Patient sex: M
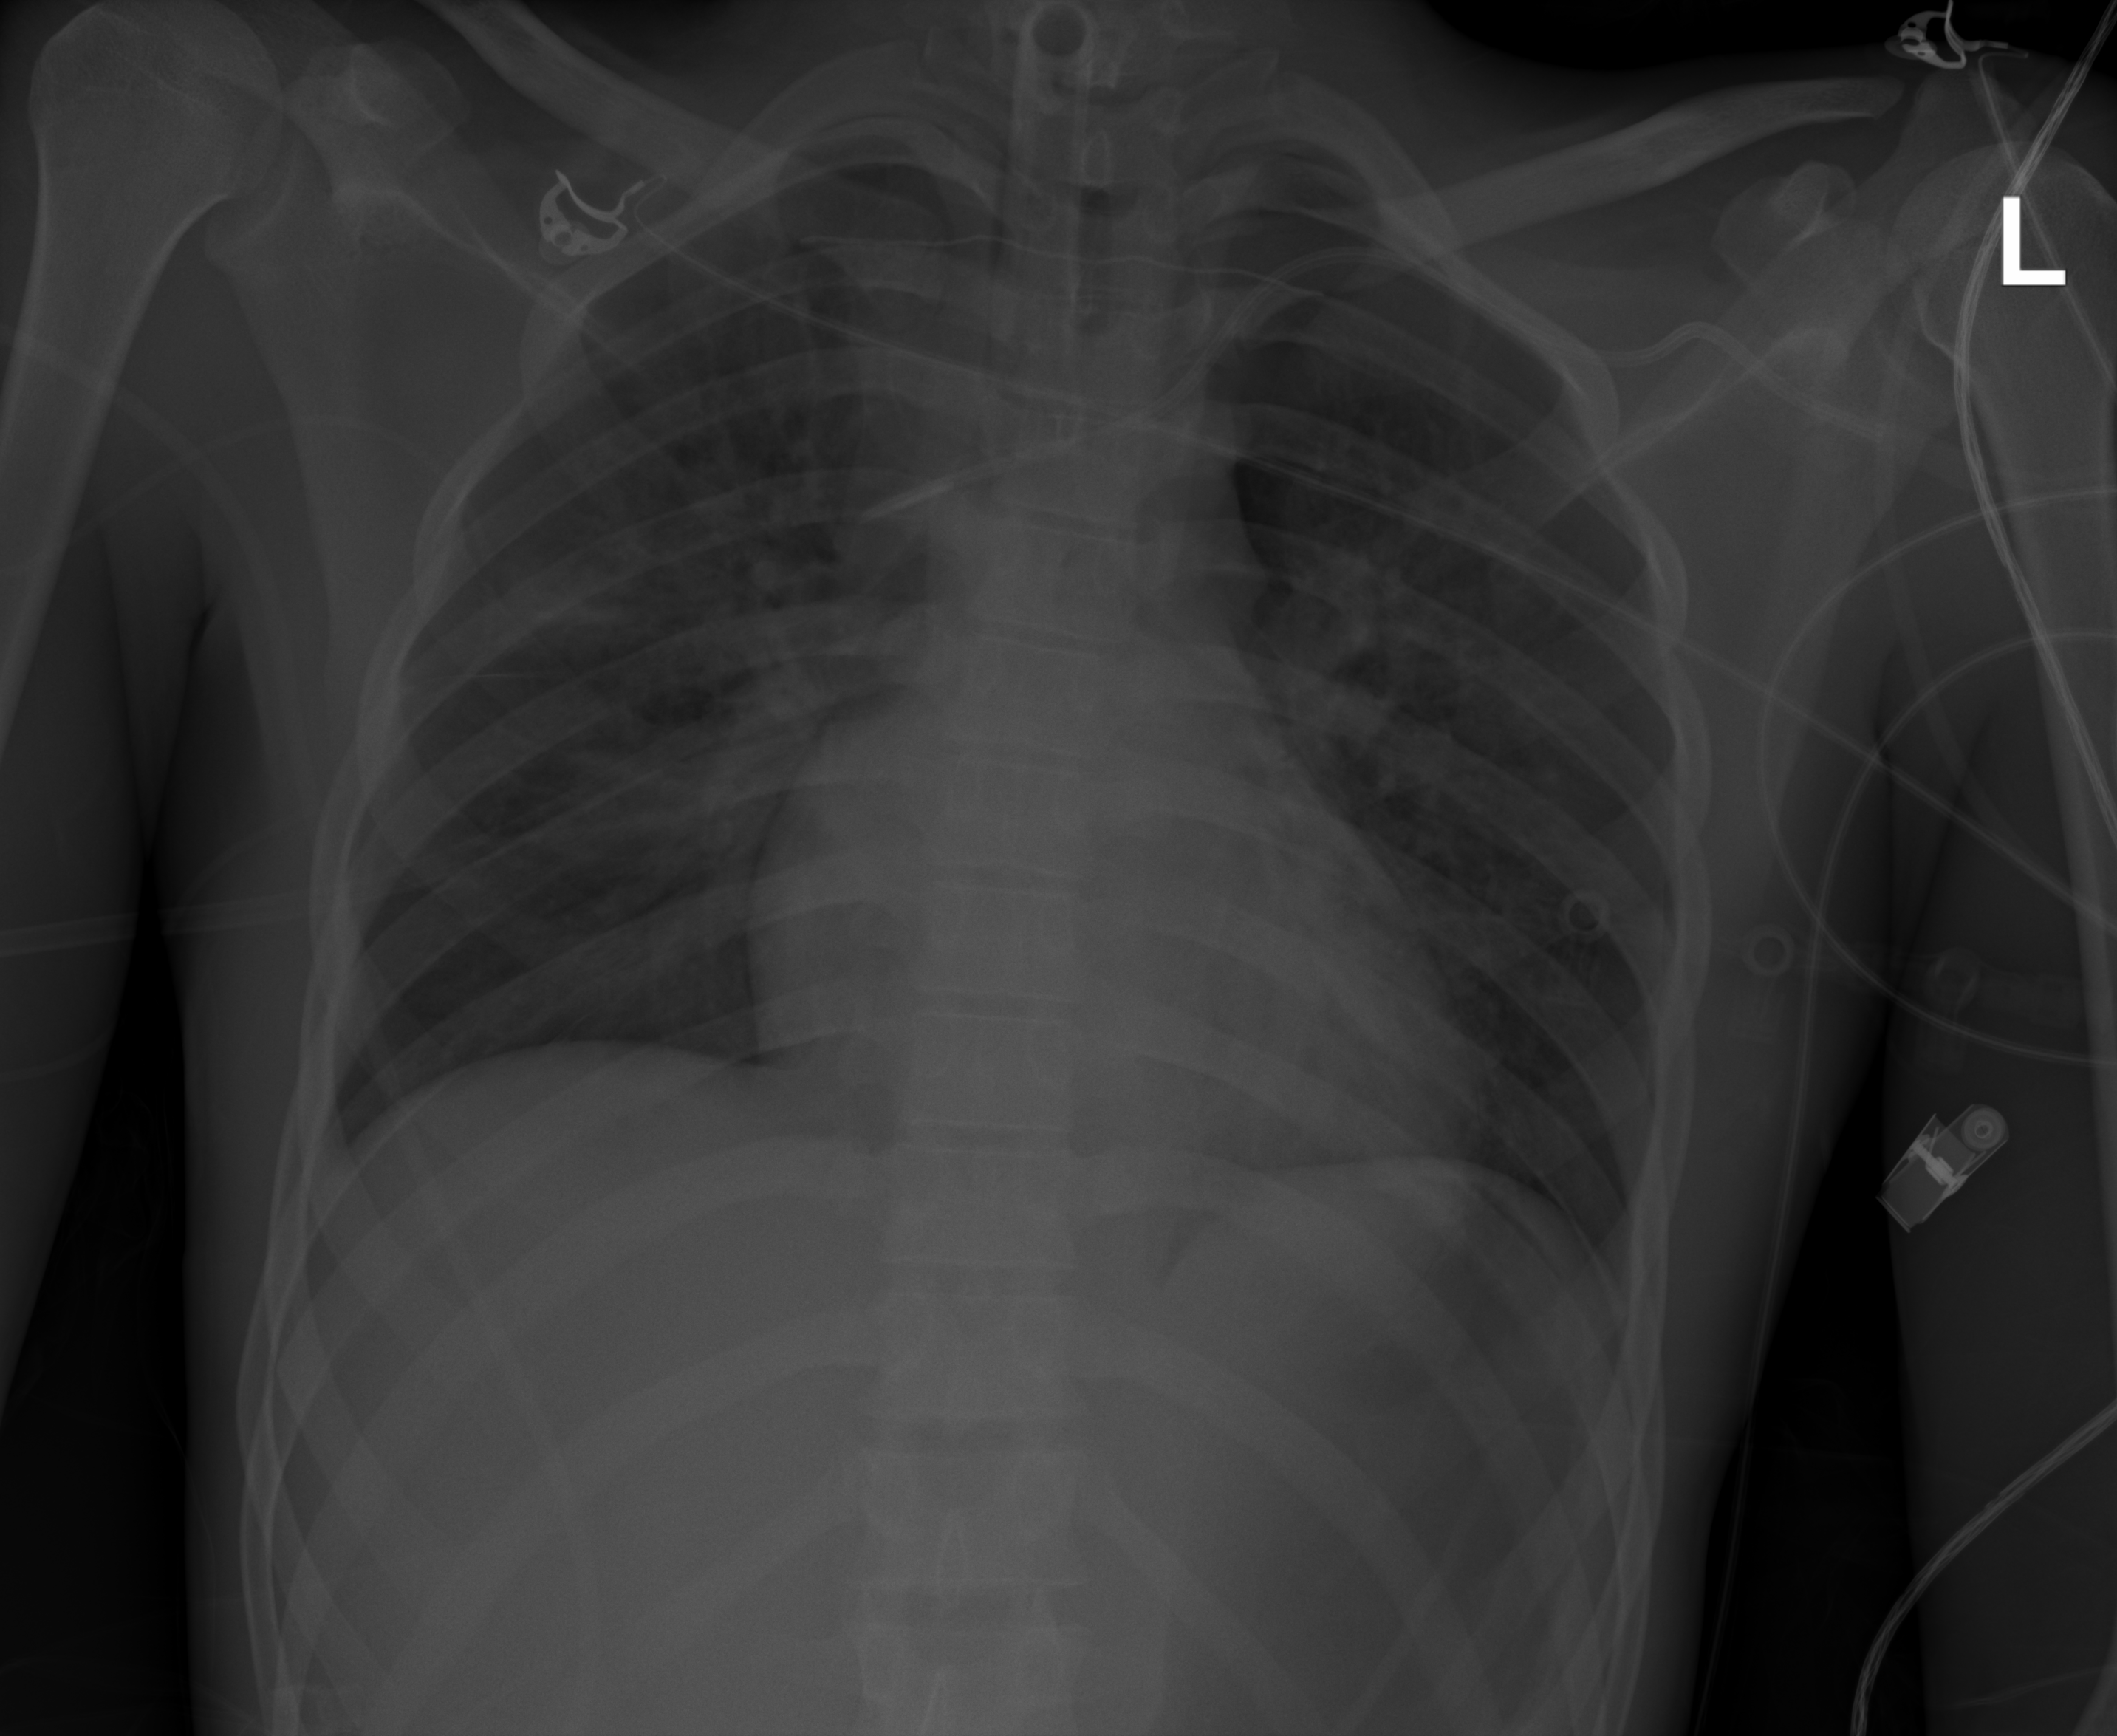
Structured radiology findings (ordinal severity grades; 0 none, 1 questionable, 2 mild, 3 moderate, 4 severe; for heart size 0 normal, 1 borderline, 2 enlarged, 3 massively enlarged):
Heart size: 0
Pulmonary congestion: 0
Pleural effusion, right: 0
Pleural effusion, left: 0
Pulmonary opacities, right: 2
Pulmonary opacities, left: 0
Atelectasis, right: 2
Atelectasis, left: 0